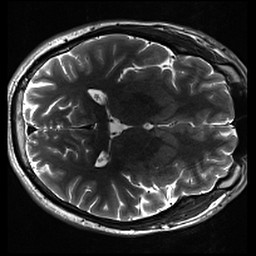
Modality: inplaneT2
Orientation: axial